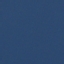
Label: SeaLake